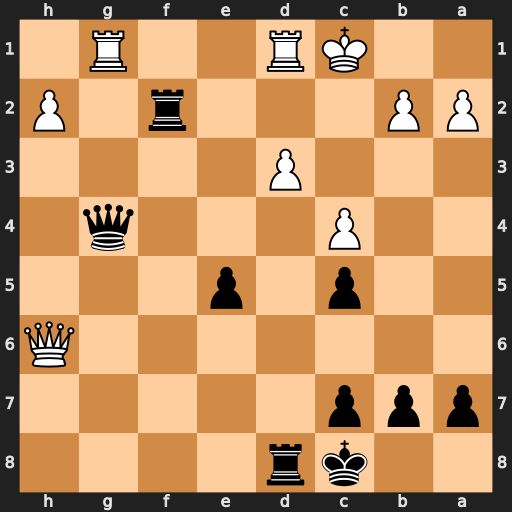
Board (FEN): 2kr4/ppp5/7Q/2p1p3/2P3q1/3P4/PP3r1P/2KR2R1
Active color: b
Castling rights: -
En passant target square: -
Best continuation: Qd4 Rd2 Rxd2 Qxd2 Qxg1+